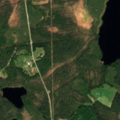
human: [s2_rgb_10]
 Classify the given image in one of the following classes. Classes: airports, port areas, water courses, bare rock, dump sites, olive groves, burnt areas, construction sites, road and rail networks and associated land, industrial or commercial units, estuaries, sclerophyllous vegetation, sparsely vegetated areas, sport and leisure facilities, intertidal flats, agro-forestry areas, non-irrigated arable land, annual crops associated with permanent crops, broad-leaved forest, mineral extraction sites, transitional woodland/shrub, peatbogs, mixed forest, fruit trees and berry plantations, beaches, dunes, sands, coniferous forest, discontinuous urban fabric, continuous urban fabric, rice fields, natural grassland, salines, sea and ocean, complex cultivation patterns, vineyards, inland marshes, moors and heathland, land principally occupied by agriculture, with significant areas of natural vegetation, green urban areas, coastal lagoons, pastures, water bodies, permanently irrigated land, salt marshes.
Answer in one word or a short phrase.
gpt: coniferous forest, water bodies